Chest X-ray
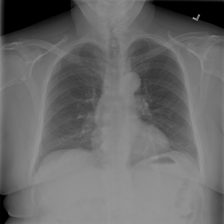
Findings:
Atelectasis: negative
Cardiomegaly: negative
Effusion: negative
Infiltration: negative
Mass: negative
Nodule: negative
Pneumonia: negative
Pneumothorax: negative
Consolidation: negative
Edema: negative
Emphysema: negative
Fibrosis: negative
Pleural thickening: negative
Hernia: negative